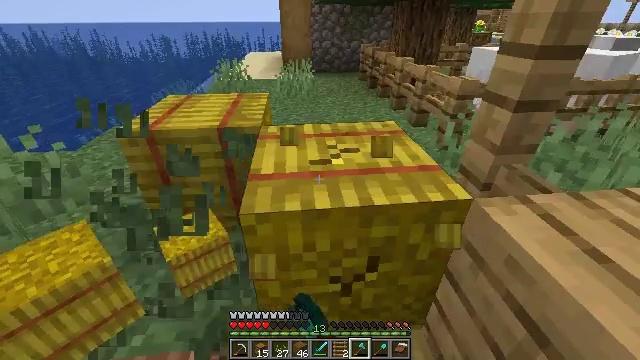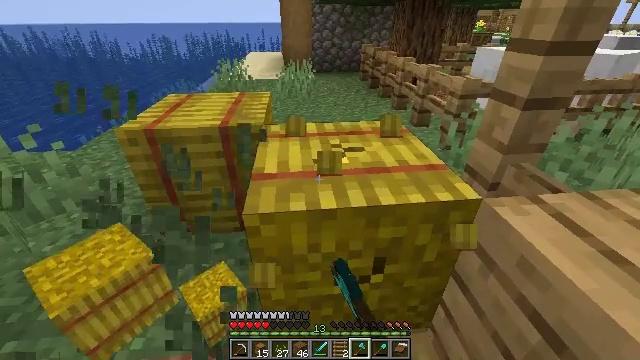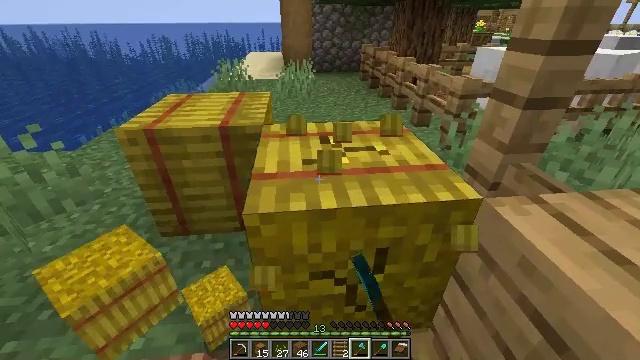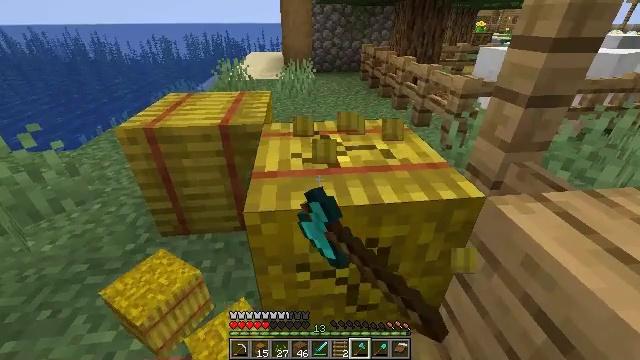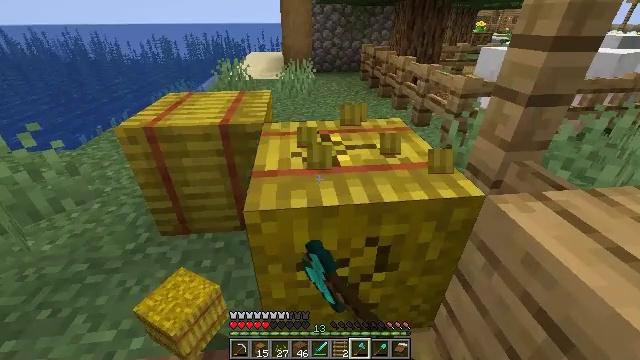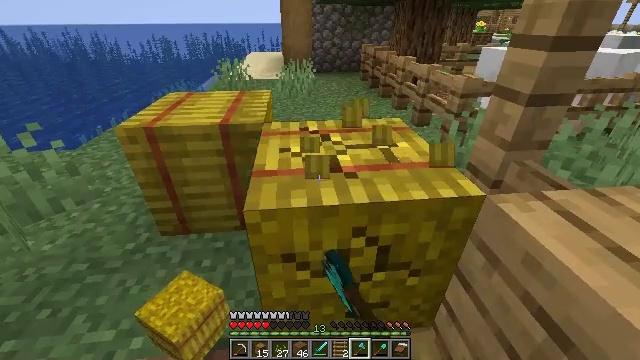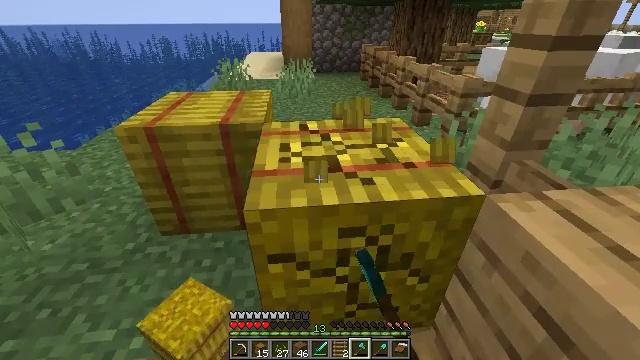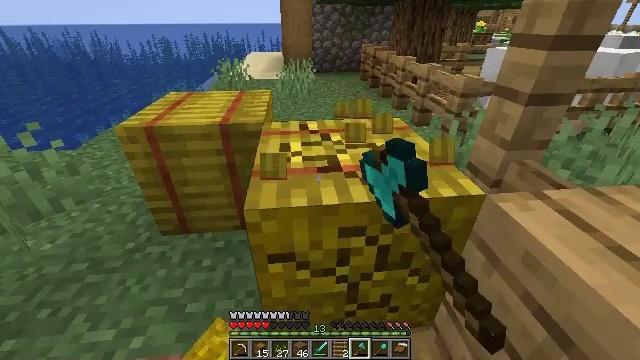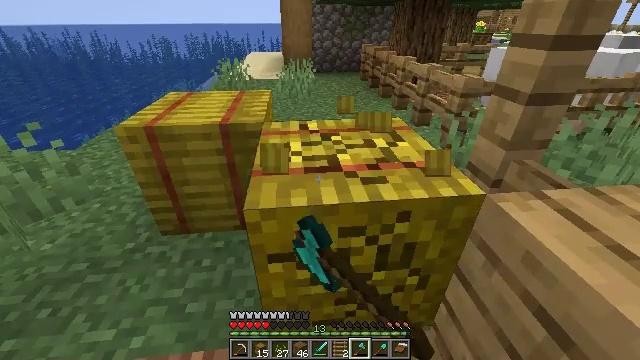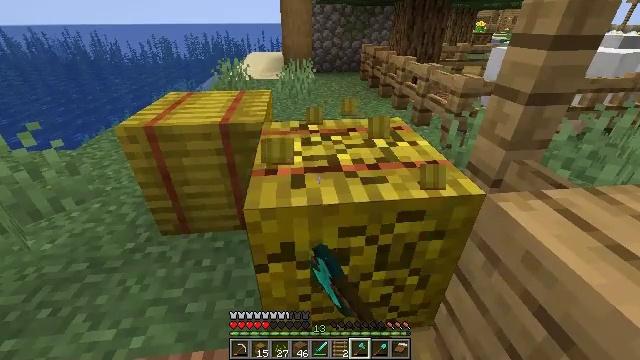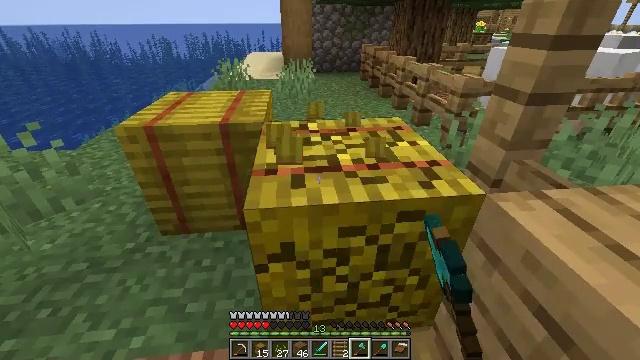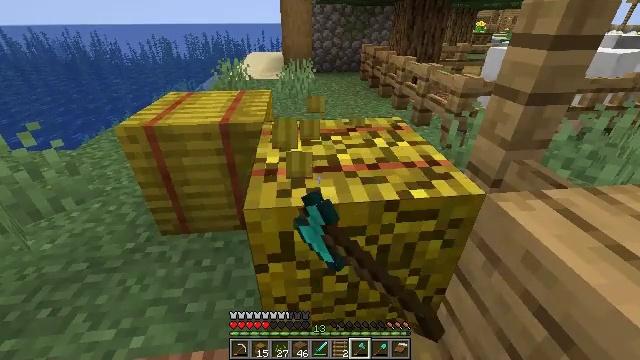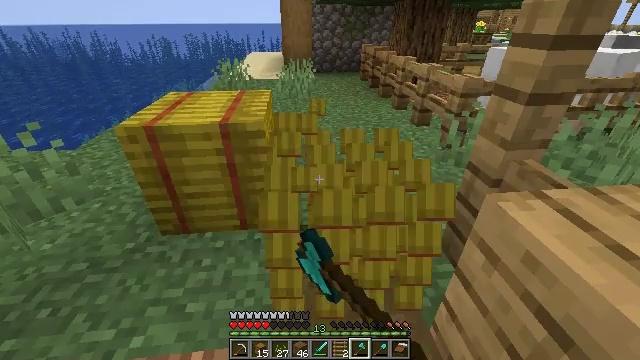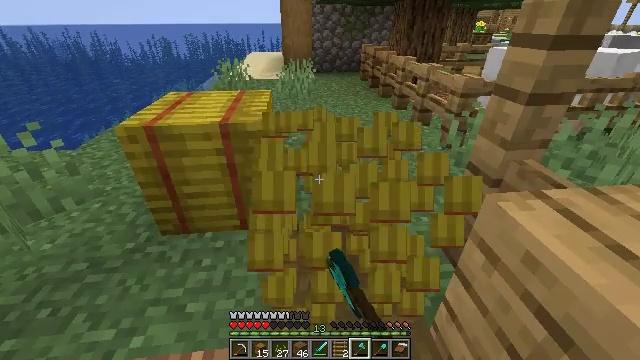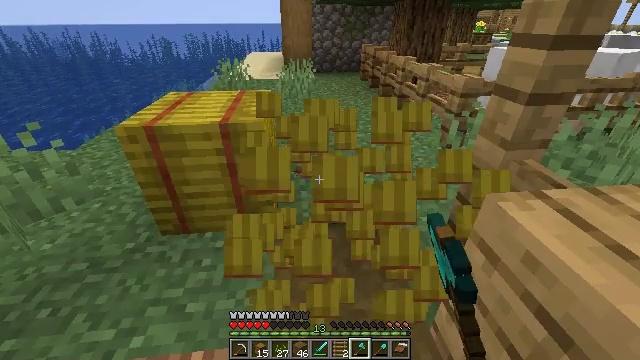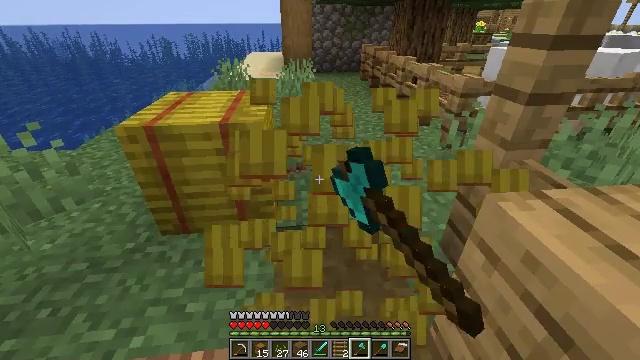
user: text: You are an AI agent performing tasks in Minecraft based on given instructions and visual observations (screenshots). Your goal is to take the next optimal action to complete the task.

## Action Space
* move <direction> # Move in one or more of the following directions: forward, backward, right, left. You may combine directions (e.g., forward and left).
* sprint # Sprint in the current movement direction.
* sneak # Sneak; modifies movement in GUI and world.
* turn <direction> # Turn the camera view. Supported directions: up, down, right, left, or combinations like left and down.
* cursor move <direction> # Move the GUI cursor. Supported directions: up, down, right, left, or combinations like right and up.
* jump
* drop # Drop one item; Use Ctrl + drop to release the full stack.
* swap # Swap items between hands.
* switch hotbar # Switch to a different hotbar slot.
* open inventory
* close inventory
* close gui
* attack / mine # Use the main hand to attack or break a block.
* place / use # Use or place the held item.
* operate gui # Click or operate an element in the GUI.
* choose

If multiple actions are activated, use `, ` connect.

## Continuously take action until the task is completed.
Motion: motion action
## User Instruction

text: Collect a hay block for crafting.
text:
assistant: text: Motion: attack / mine
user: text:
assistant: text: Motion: attack / mine
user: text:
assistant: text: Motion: attack / mine
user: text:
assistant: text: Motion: attack / mine
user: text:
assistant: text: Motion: attack / mine
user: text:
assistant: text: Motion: attack / mine
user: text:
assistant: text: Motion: attack / mine
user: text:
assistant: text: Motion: attack / mine
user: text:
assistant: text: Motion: attack / mine
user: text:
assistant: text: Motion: attack / mine
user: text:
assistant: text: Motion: attack / mine
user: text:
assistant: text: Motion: attack / mine
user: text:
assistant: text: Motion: attack / mine
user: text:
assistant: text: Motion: attack / mine
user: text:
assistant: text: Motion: attack / mine
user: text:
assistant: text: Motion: attack / mine
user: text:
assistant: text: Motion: move forward, attack / mine
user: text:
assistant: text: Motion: move forward, turn left, attack / mine
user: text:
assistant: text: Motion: move forward, turn left, attack / mine
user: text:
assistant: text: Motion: move forward, turn left and up, attack / mine
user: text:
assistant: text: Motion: move forward, turn left and up, attack / mine
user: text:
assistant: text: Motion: turn left, attack / mine
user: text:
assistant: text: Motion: attack / mine
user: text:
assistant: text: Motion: attack / mine
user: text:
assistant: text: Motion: attack / mine
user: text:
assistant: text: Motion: attack / mine
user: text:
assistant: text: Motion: attack / mine
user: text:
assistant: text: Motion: attack / mine
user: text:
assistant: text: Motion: turn left, attack / mine
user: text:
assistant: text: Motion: attack / mine